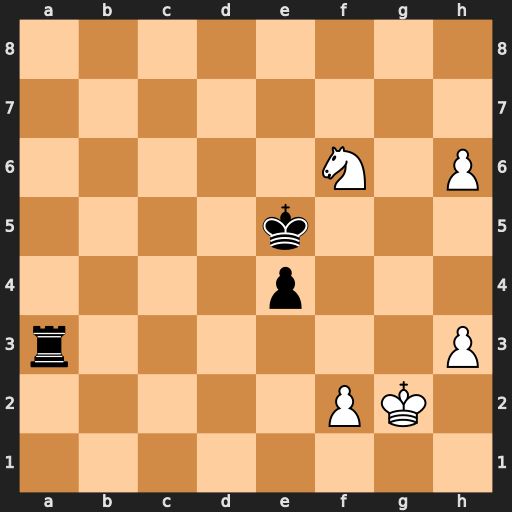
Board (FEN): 8/8/5N1P/4k3/4p3/r6P/5PK1/8
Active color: w
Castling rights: -
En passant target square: -
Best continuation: h7 Kxf6 h8=Q+